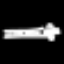
Label: airplane